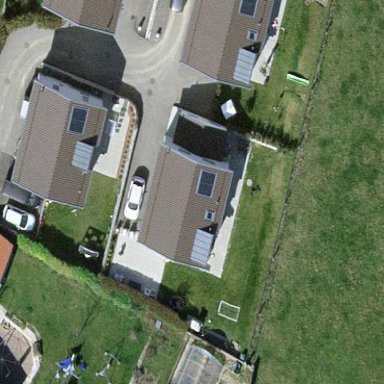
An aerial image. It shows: Detached building with gabled roof.